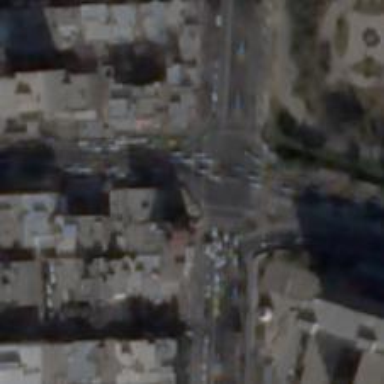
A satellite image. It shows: Marked crossing on the road.